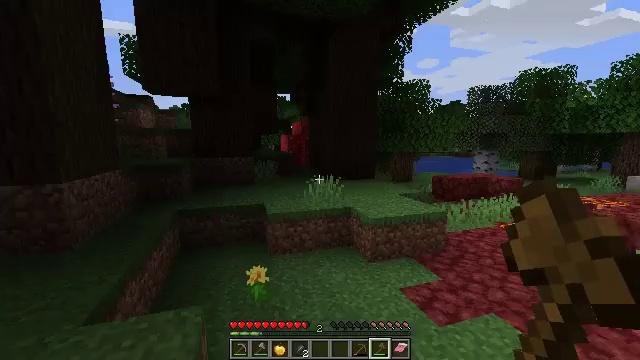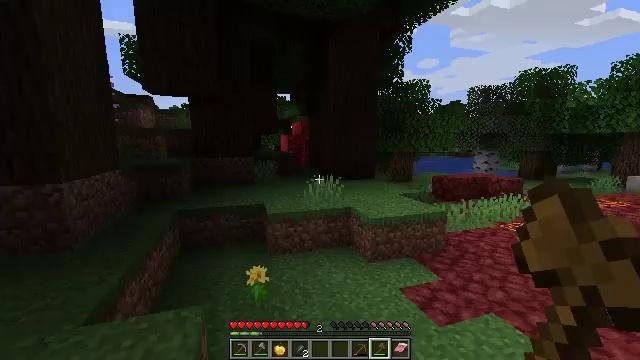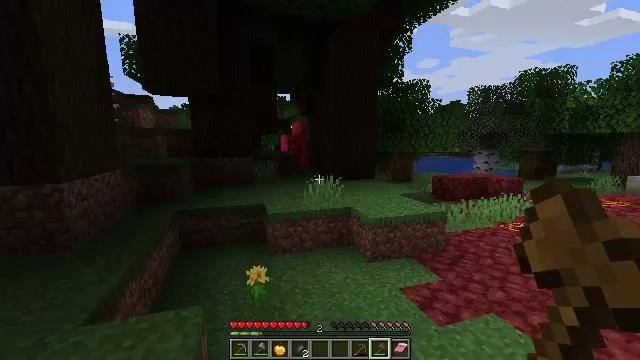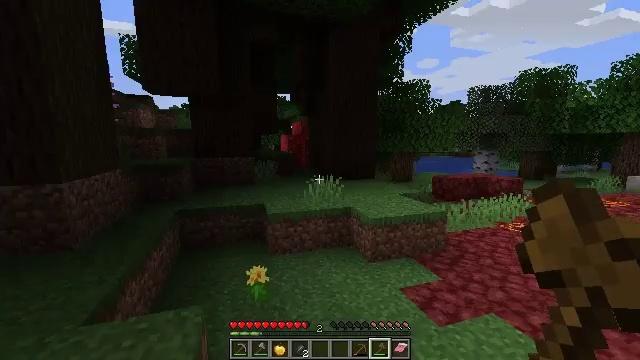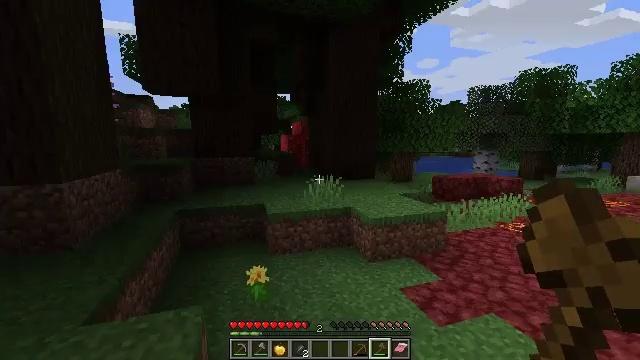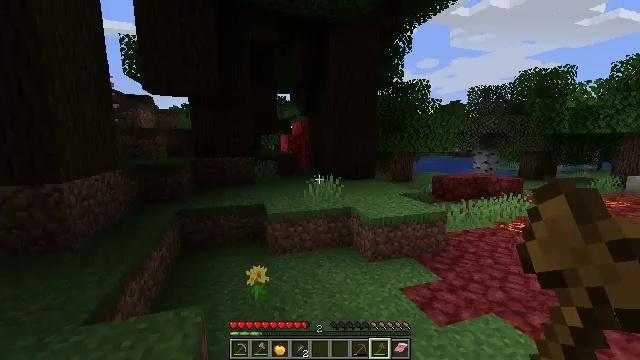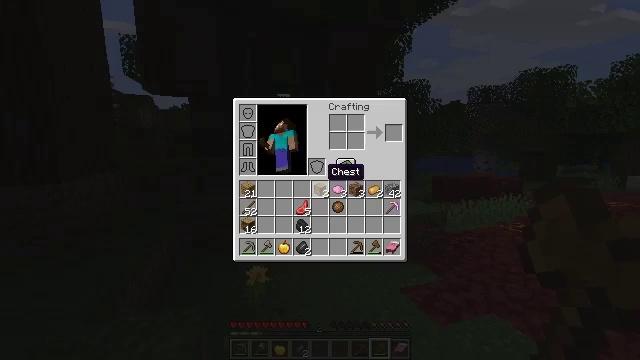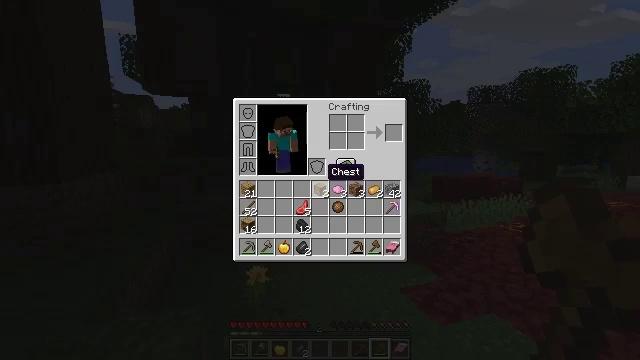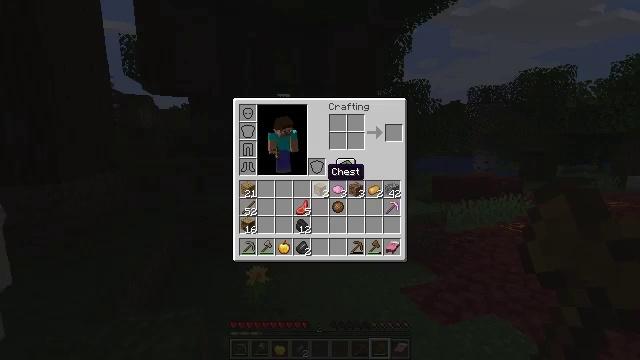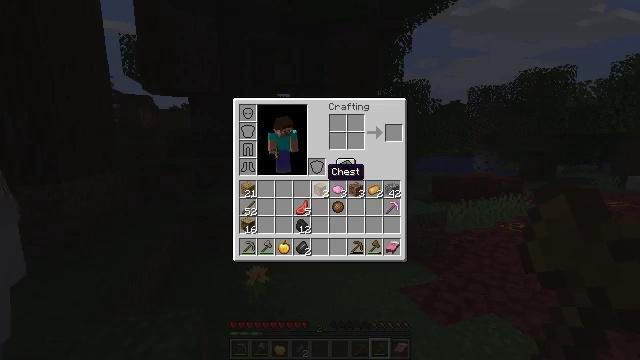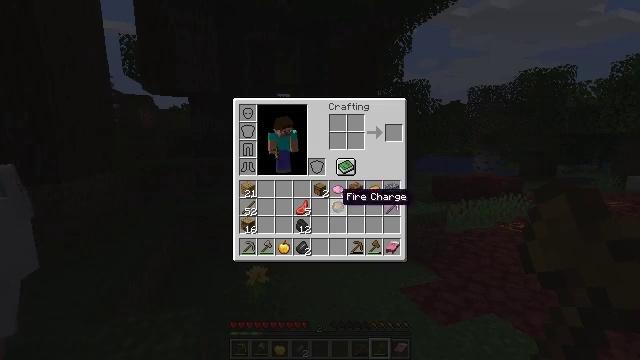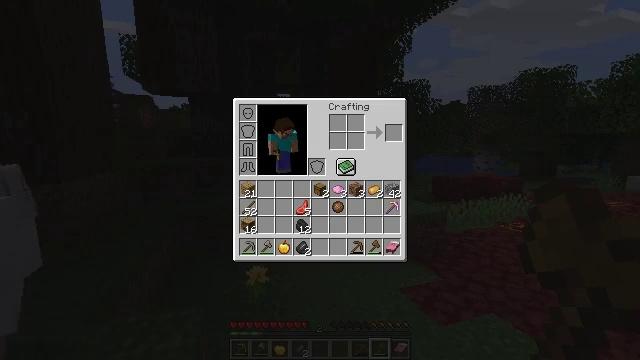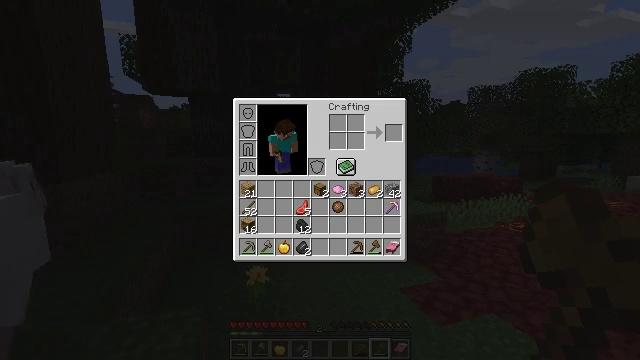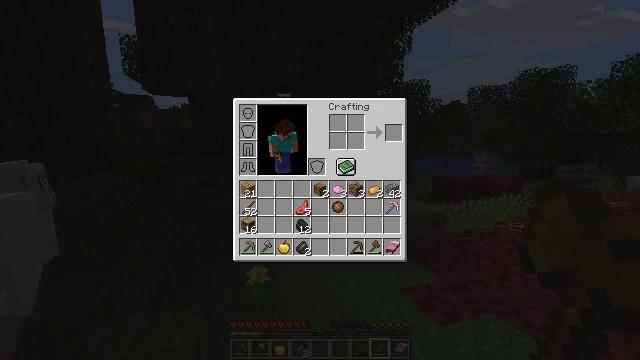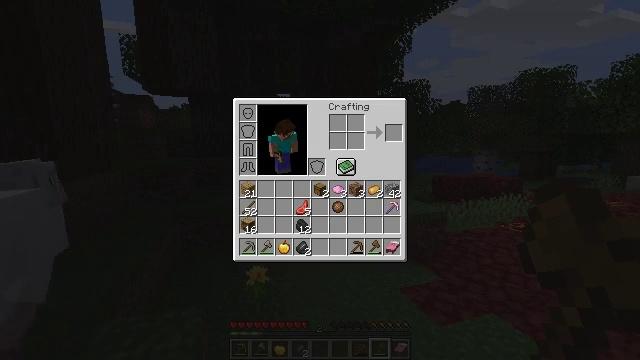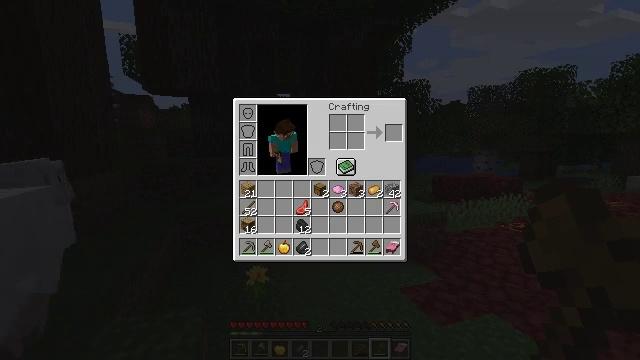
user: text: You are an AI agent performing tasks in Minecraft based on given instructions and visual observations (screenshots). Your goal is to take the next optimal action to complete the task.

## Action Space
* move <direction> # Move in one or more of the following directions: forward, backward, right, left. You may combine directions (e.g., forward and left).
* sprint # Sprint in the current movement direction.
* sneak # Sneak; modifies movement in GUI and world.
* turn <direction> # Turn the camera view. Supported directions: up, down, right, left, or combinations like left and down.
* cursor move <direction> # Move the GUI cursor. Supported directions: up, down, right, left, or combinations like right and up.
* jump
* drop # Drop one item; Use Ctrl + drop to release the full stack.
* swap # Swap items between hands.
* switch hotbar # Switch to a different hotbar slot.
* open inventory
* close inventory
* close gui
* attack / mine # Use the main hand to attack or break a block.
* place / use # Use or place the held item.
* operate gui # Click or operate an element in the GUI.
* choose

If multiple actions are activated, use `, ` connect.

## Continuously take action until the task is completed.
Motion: motion action
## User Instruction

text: Drop pink dye.
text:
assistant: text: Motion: no_op
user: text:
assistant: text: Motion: no_op
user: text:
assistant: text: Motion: no_op
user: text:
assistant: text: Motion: no_op
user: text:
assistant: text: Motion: no_op
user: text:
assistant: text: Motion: open inventory
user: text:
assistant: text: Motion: open inventory
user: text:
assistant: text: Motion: open inventory
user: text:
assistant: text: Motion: open inventory
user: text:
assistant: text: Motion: cursor move right and down
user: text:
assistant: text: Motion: sprint, cursor move right and down
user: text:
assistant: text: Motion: sprint, cursor move down
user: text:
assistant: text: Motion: sprint
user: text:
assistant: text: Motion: sprint
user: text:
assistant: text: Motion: sprint, cursor move left and up
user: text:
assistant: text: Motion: sprint, cursor move left and up
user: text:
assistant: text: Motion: sprint
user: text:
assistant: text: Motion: sprint, cursor move up
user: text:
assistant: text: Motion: sprint, cursor move up
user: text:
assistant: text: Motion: sprint, cursor move left and up
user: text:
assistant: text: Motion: sprint
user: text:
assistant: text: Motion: sprint
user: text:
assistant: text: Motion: sprint
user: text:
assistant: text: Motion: sprint, cursor move down
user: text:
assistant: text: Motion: sprint, cursor move down
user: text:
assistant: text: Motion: sprint
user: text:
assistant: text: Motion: sprint
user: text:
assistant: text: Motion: sprint, cursor move right
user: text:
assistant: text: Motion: sprint, cursor move right
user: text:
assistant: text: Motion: sprint